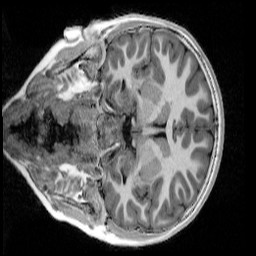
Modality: UNIT1_denoised
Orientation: coronal
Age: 10
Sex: male
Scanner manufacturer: siemens
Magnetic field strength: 3 T
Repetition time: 4 s
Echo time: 0.00303 s